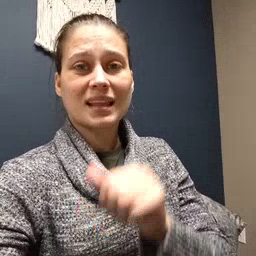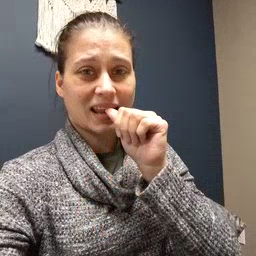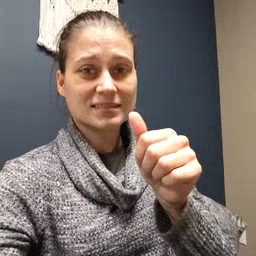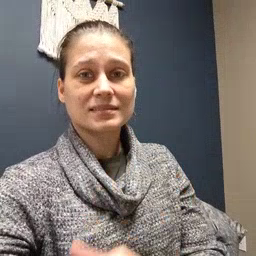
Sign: nuts